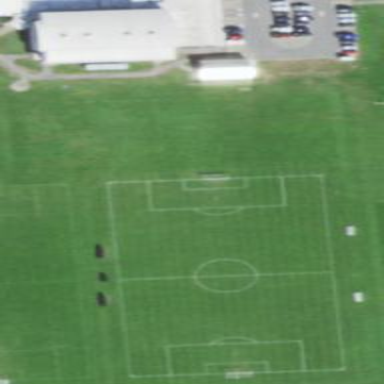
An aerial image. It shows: Soccer pitch for leisure land activities.